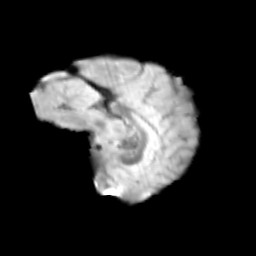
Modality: T2w
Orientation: sagittal
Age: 12
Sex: male
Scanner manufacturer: siemens
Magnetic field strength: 3 T
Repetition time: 3.8 s
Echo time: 0.07 s